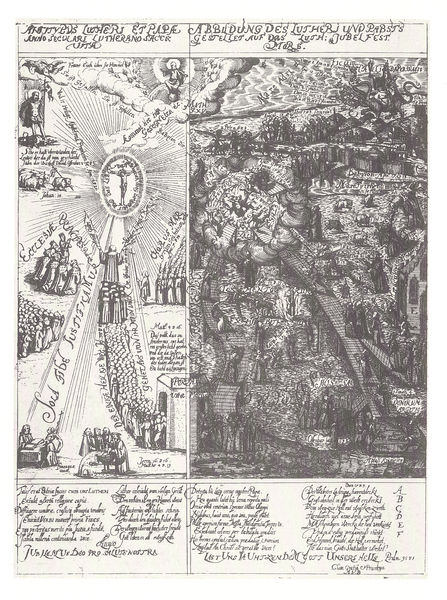
Titel: Antitypus Lutheri et Papae
Institution: (Seriendruck)
Schlagwörter: dunkel, gott, himmel, kampf, mann, weiß, wolken, fluss, landschaft, menschen, stadt, grau, hell, schwarz, skizze, strasse, zeichnung, haus, mensch, bild, brücke, rauch, sonne, wege, blatt, wald, oval, schrift, zwei, grafik, linien, spalten, rand, figuren, krieg, treppe, treppen, papst, deutsch, stufen, vier, tusche, buch, kreuz, stern, strahlen, druck, schwarz weiß, stich, seite, illustration, text, buchstaben, beschriftung, bleistift, zeremonie, buchdruck, buchseite, karte, christus, jesus, mittelalter, luther, plan, landkarte, kupferstich, ungeheuer, flugblatt, handschrift, abbildung, beschreibung, brücken, latein, notizen, lateinisch, buchmalerei, heil, starßen, wegen, pabst, sole, stralen, strahlen sonne, wpölemort